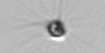
Label: Calciopappus